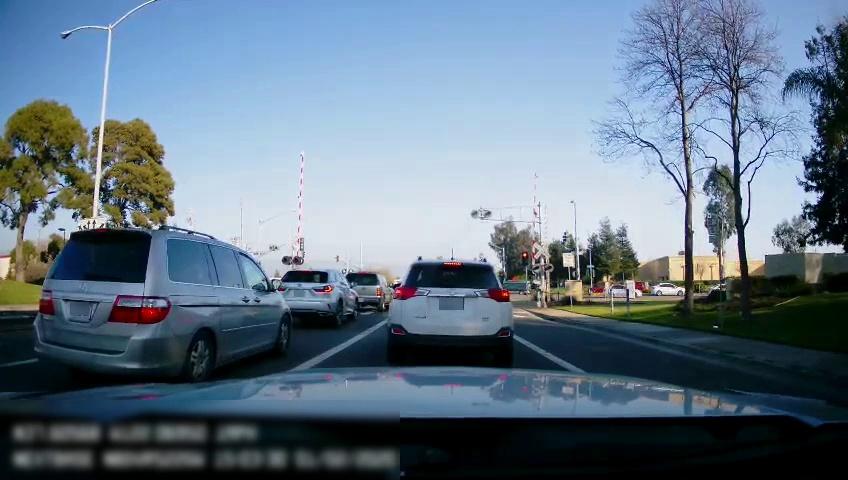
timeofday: Day
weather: Sunny
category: Drivable Space
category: Drivable Space
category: Drivable Space
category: Vehicles | SUV
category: Vehicles | Car
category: Vehicles | Car
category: Vehicles | Car
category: Vehicles | Car
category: Vehicles | SUV
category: Vehicles | SUV
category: Vehicles | Van
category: Vehicles | SUV
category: Lanes | Alternate Lane
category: Lanes | Current Lane
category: Lanes | Current Lane
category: Traffic | Signs
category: Traffic | Lights
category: Traffic | Lights
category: Traffic | Lights
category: Traffic | Signs
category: Traffic | Lights
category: Traffic | Signs
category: Traffic | Lights
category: Traffic | Signs